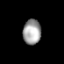
Tissue: prostate
Cell type: T cells
Senescence score: 0.3491
Nuclear area (px): 446
Mean DAPI intensity: 159.76